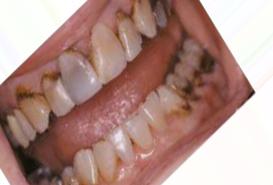
Condition: Tooth Discoloration